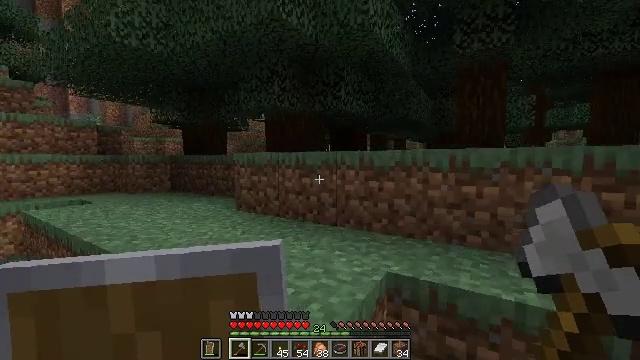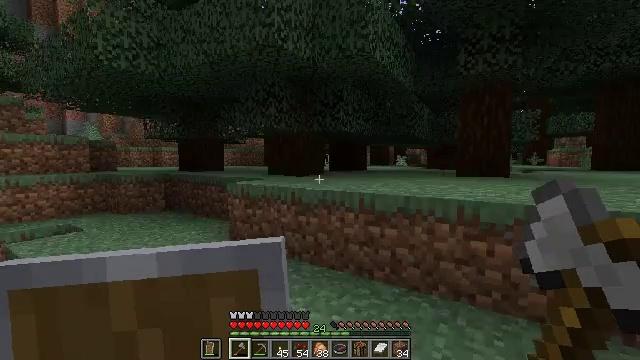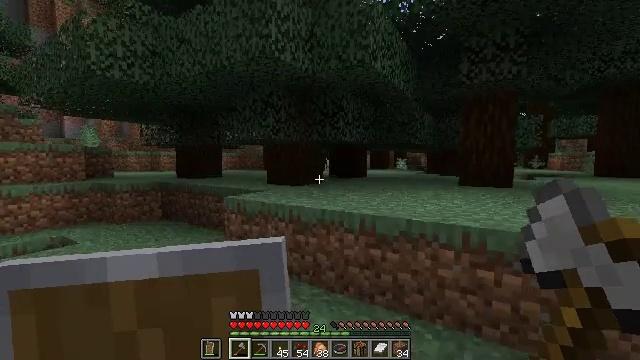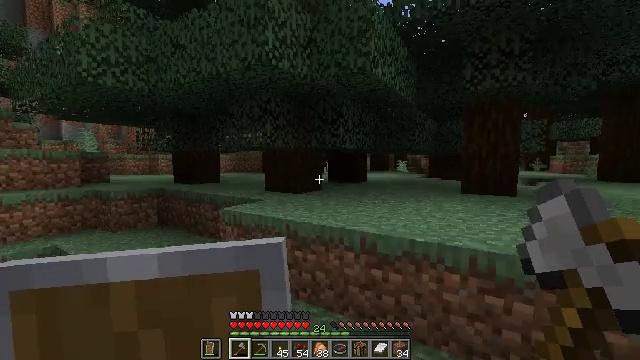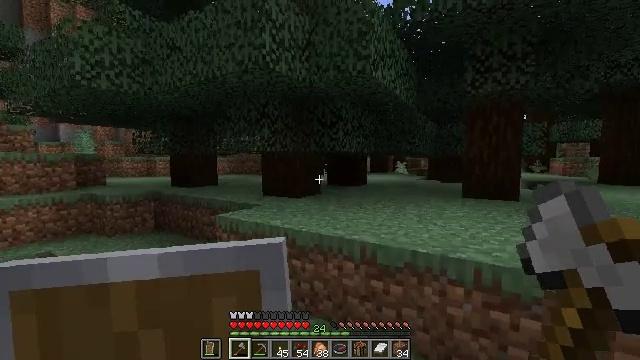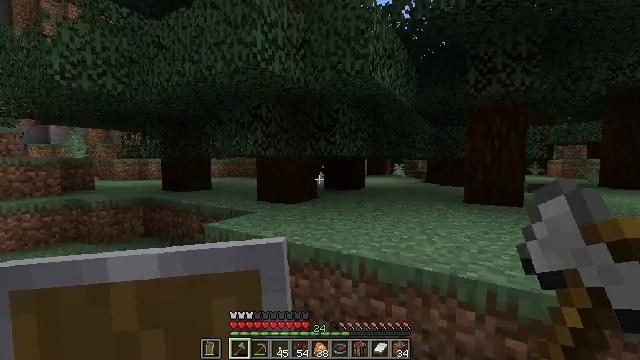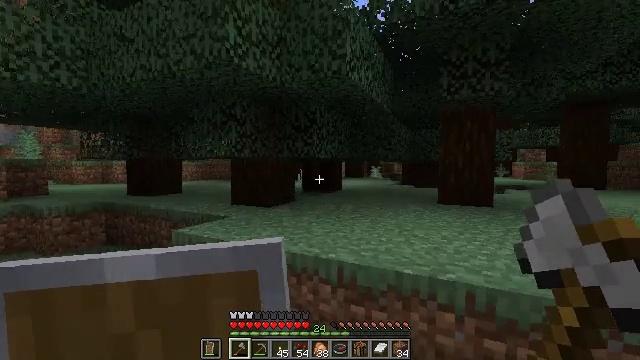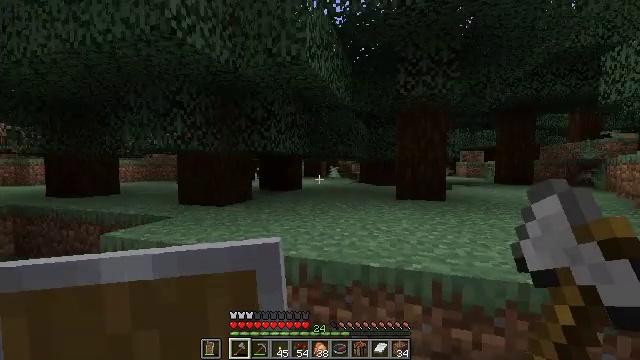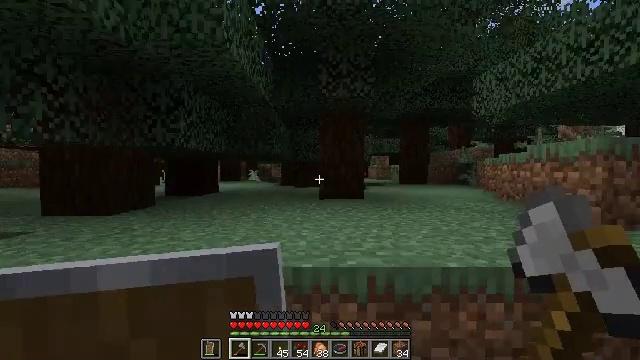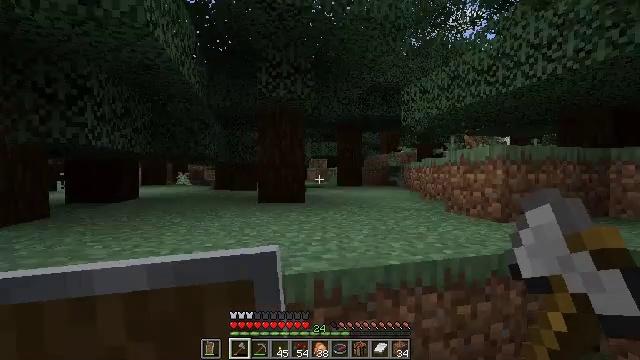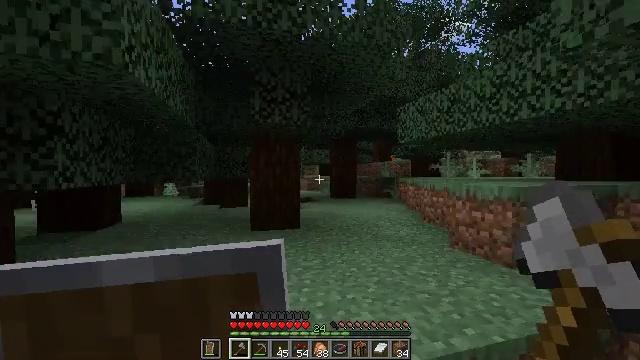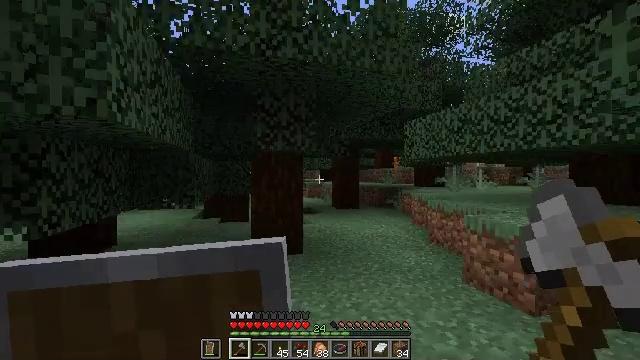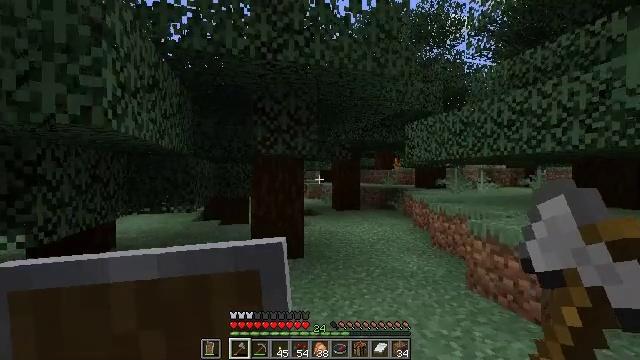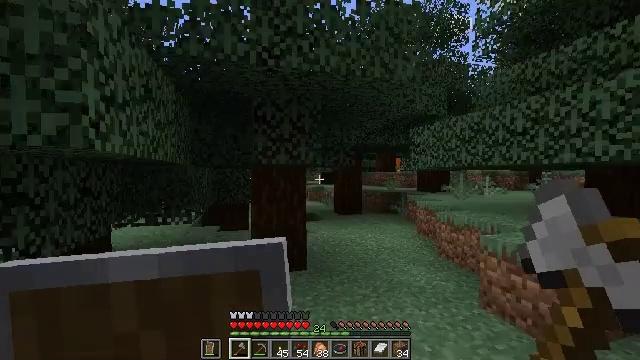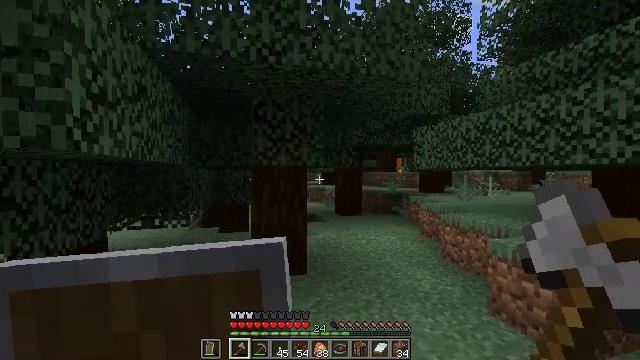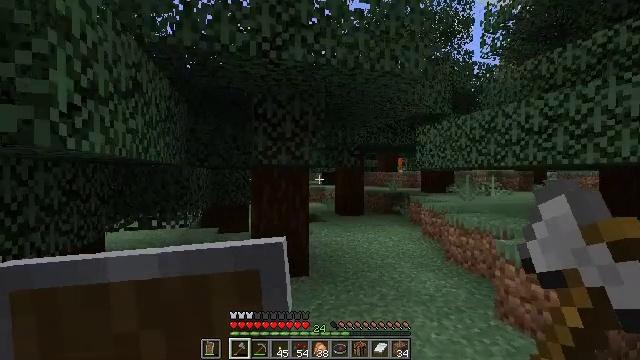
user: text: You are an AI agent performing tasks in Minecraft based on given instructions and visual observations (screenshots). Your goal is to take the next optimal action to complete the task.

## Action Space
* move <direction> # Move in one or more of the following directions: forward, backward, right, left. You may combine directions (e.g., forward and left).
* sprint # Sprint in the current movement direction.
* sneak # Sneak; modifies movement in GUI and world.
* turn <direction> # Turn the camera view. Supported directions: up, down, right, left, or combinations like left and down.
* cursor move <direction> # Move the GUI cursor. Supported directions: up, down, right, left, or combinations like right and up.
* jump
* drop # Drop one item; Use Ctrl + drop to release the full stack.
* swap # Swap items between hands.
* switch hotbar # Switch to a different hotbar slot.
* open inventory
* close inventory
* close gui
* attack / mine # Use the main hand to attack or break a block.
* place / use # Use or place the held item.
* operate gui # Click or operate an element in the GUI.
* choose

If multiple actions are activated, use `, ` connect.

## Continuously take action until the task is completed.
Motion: motion action
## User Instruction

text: Gather spruce leaves to collect foliage.
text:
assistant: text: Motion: move forward, jump
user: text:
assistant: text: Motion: move forward, jump
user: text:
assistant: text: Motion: move forward
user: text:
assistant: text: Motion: move forward
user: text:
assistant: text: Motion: move forward
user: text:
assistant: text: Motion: move forward, turn right
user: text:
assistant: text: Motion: move forward, turn right
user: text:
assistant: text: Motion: move forward, turn right and up
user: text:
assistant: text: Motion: move forward, turn right, jump
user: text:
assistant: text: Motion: move forward, turn right, jump
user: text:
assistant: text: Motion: move forward, jump
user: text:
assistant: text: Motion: move forward, jump
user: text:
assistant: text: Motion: move forward
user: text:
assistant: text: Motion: move forward
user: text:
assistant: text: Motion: move forward
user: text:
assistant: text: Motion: move forward
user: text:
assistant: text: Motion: move forward
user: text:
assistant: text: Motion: move forward, turn right
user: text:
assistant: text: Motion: move forward, turn right
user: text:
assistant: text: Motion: move forward, turn right
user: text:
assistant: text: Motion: move forward and move right
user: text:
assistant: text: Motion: move forward and move right
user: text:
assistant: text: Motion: move forward and move right
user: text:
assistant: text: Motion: no_op
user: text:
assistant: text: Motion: no_op
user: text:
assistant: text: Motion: move forward
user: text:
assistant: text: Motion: move forward
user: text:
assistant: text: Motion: move forward
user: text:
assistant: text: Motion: move forward
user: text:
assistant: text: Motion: no_op